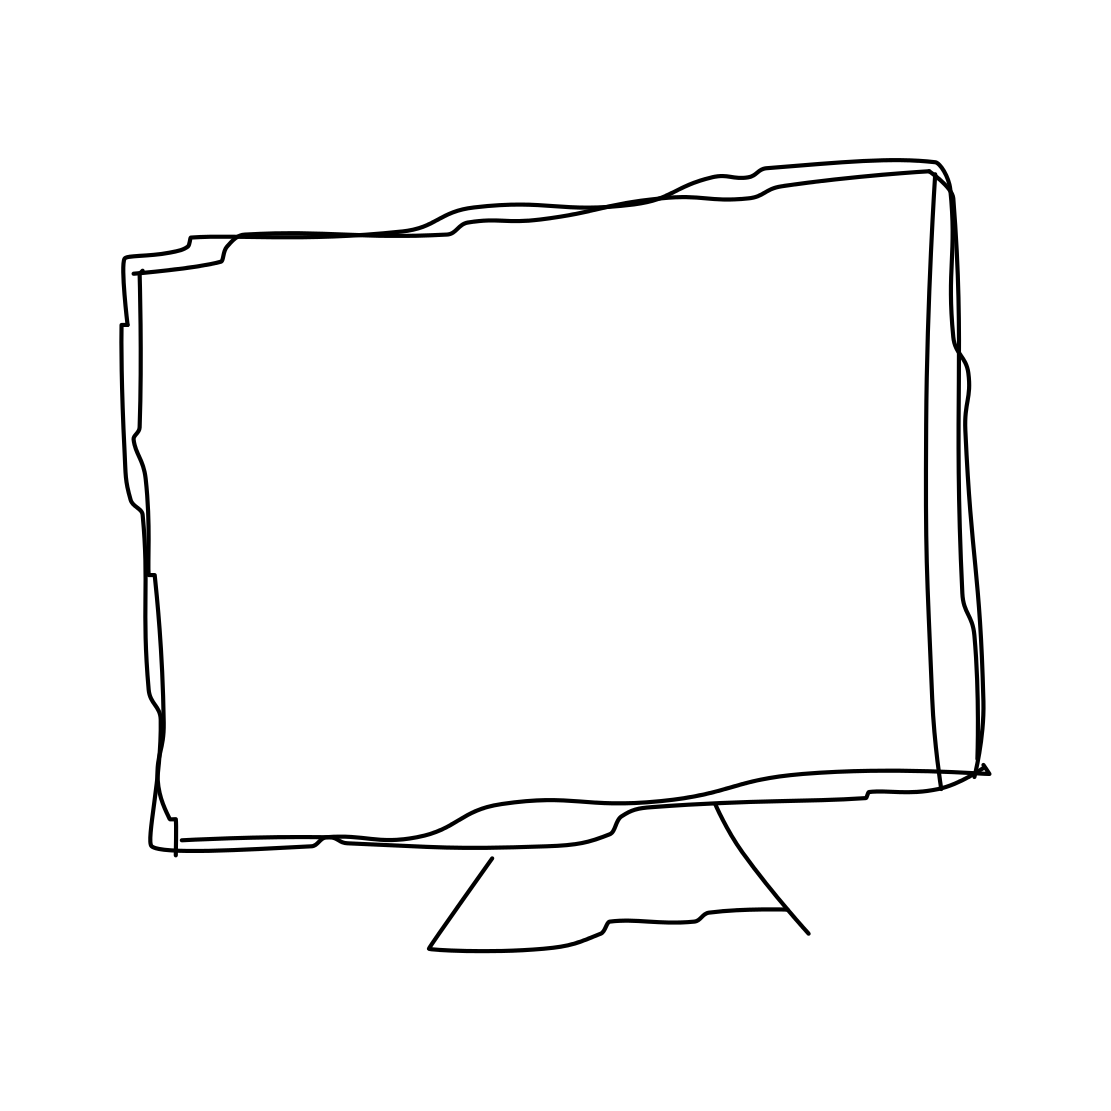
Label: computer monitor